Interaction volume radius: 10 \u00c5
Interaction volume height: 10 \u00c5
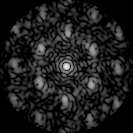
Disorder parameter: 0.5054